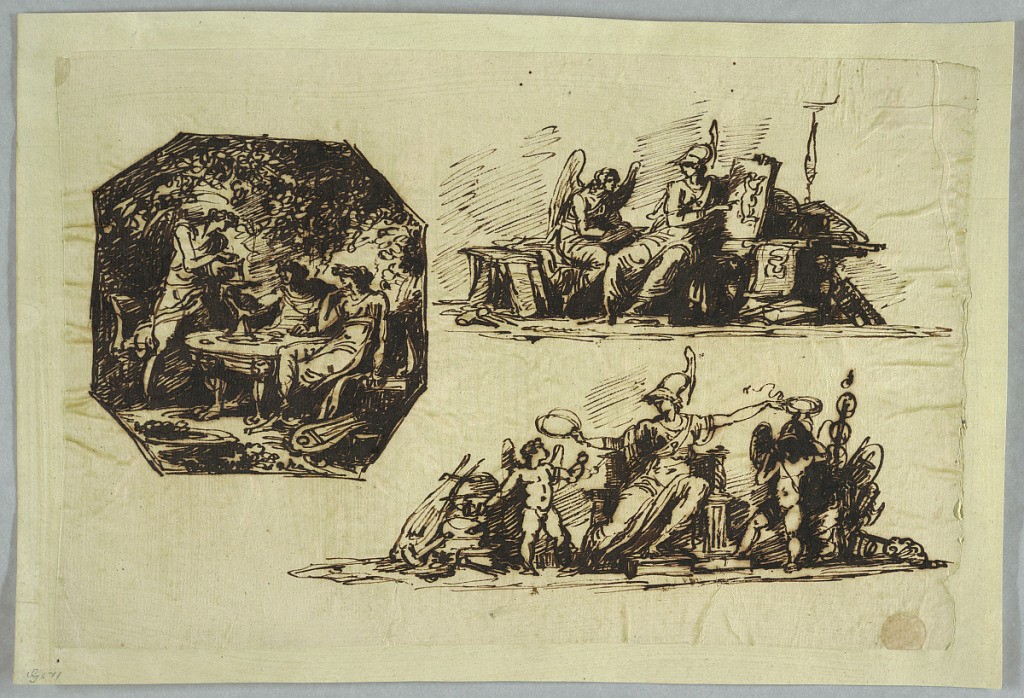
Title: Bacchus, Apollo and Mnemosine; Minerva with Trophies
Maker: Felice Giani, Italian, 1758–1823
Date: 1798–1801
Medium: Pen and brown ink, brush and brown wash over cream laid paper
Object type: Drawing
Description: For Casa Tassinori***, Faenza, Sala di bacecx***?) Horizontal Rectangle. At left: An octagonal representation, showing a figure pouring wine into a bowl held by a man who sits beside a woman upon a bench. A lyre lies at the feet of the woman. At right: Two representations of Minerva as the patron of human activities, top. She sits, painting at a drawing of a kneeling figure, which a winged genius is busy copying. Bottom: Minerva is shown enthroned and holding wreaths over a putto and a trophy of instruments and tools of peace, and over a putto wearing a helmet and a trophy of weapons.